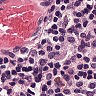
Metastatic tissue present: no